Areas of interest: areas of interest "Alding Botanical Garden"
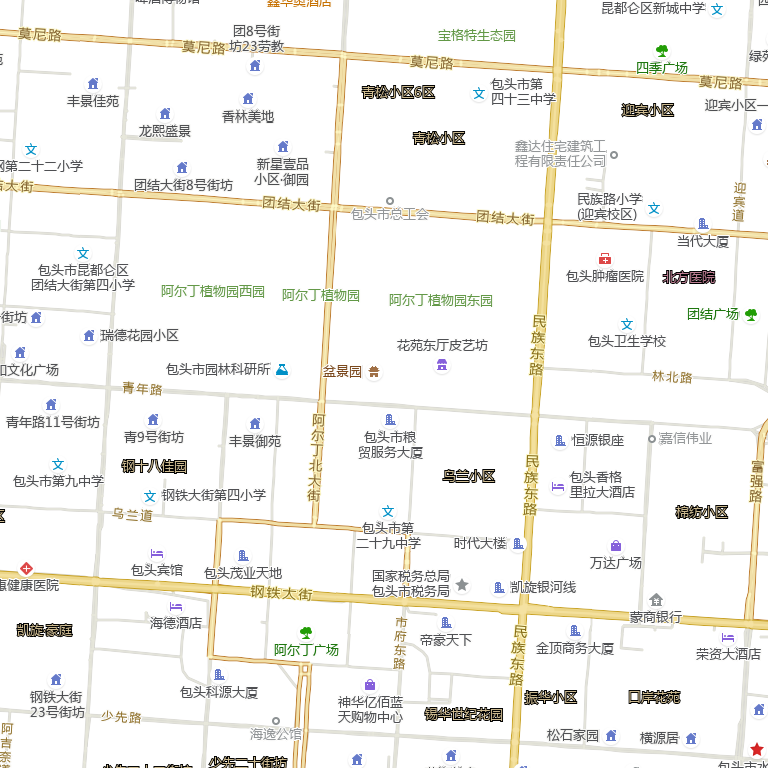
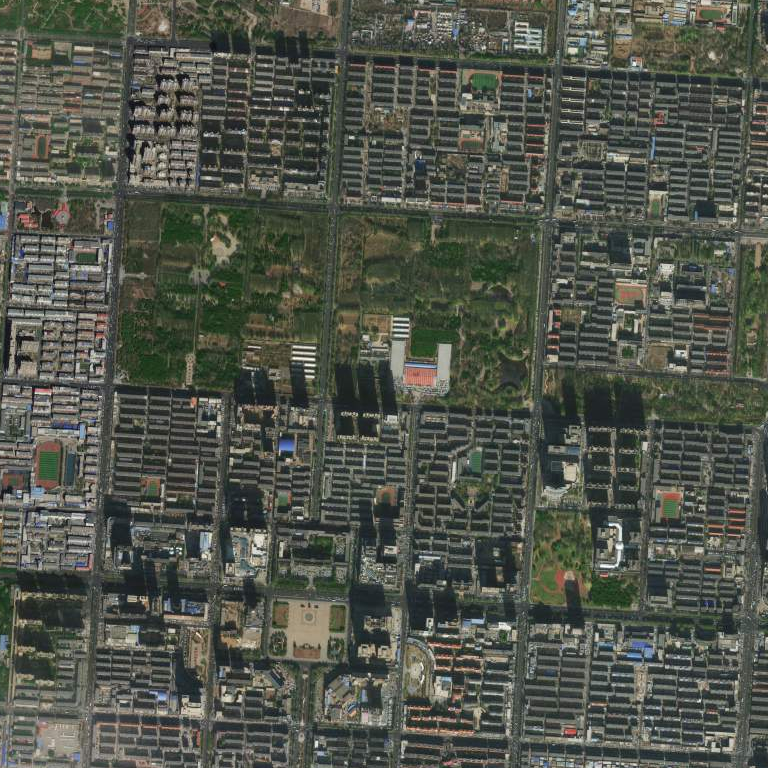